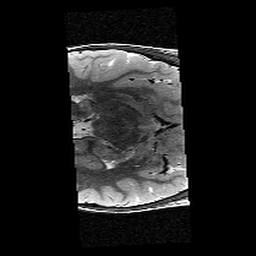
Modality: T2w
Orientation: axial
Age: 11
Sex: female
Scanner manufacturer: siemens
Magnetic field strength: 3 T
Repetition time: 9.23 s
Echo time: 0.067 s